Question: I have a set of normal CButtons in MFC when a user clickes on one button its appearence should be changed to reflex the idea that it has been clicked sth like in the picture

i tried to change the style of the clicked button using the following code
'''
button->SetButtonStyle(BS_DEFPUSHBUTTON);
Invalidate();
'''
but the problem with this approach is that just one button at time is allowed to be marked so any ideas ? is the only way is to use a bitmap ?
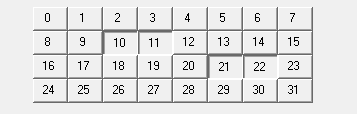
Answer: Use CButton::SetState
This page has an example of what you want to do:
<URL>